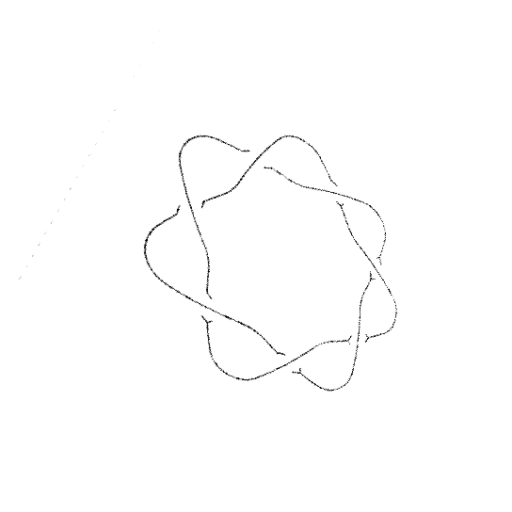
Crossing number: 7